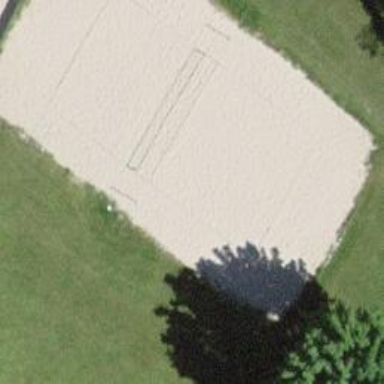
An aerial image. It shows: Sandy pitch for beach volleyball.